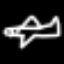
Label: airplane